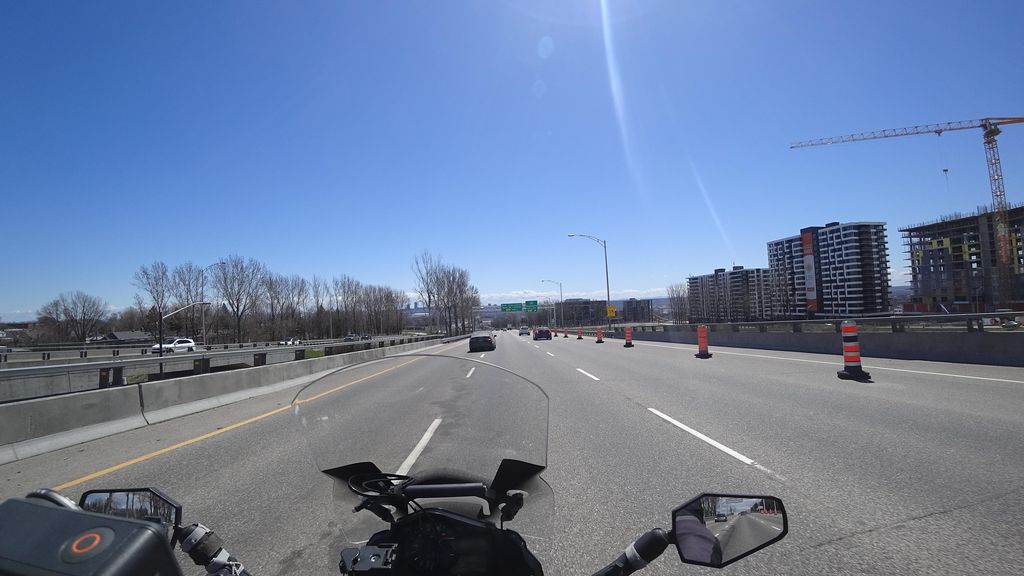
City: quebec_city